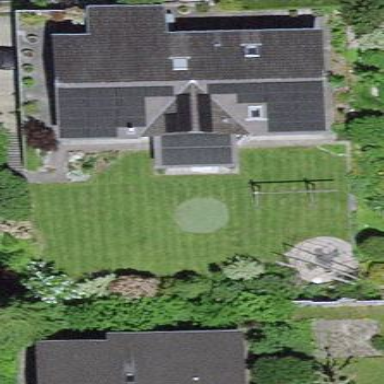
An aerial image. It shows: Simple house.